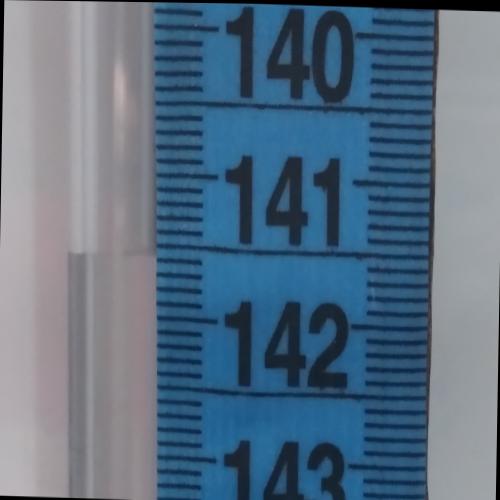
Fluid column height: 141.6 cm